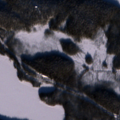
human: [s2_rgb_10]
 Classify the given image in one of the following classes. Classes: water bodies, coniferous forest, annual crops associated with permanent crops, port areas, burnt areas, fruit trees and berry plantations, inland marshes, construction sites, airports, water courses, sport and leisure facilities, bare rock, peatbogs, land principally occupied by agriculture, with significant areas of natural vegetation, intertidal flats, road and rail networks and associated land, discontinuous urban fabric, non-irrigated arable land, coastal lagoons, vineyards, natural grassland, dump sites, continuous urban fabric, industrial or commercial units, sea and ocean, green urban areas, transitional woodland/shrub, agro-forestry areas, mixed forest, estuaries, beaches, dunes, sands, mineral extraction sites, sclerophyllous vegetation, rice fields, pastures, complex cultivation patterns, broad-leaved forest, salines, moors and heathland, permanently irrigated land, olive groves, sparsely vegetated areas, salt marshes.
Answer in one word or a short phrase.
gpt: coniferous forest, water bodies